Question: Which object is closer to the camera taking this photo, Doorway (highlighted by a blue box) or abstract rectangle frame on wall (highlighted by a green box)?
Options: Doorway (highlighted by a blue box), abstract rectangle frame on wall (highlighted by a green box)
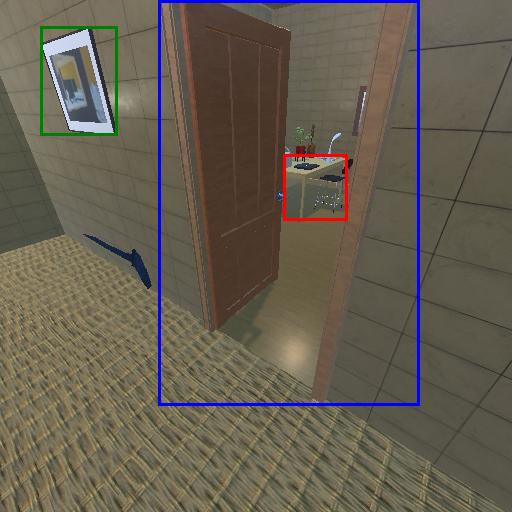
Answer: Doorway (highlighted by a blue box)